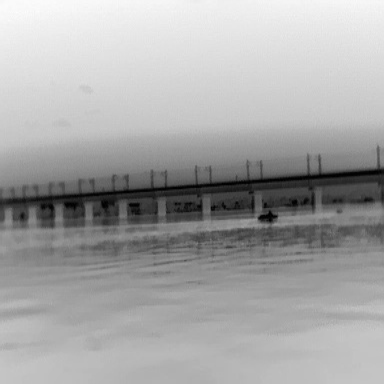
There is a warship in the infrared image.